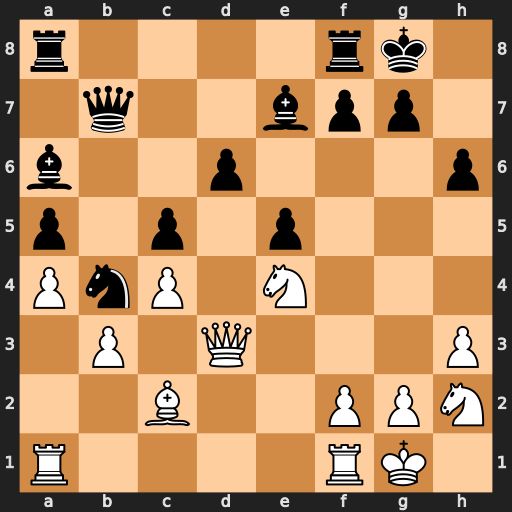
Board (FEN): r4rk1/1q2bpp1/b2p3p/p1p1p3/PnP1N3/1P1Q3P/2B2PPN/R4RK1
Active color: w
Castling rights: -
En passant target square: -
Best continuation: Nf6+ gxf6 Qh7#